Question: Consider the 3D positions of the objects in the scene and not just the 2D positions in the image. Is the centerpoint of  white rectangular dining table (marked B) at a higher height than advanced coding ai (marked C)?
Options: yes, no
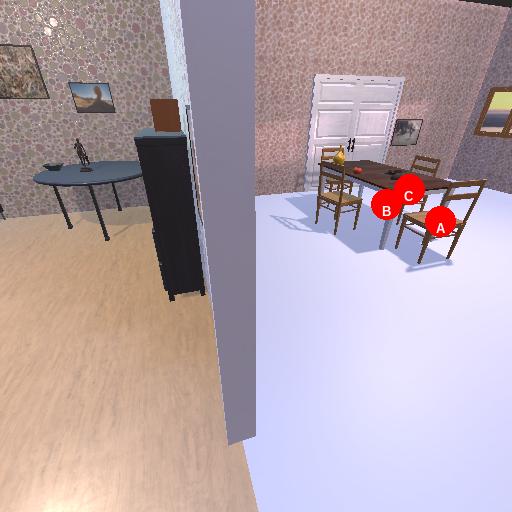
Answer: yes